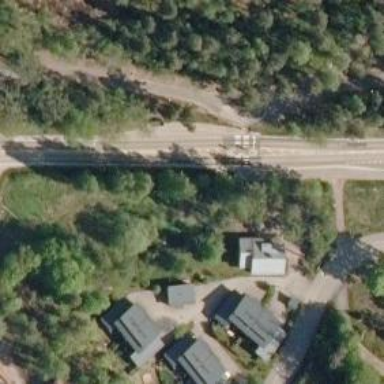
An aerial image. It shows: Asphalt cycleway.